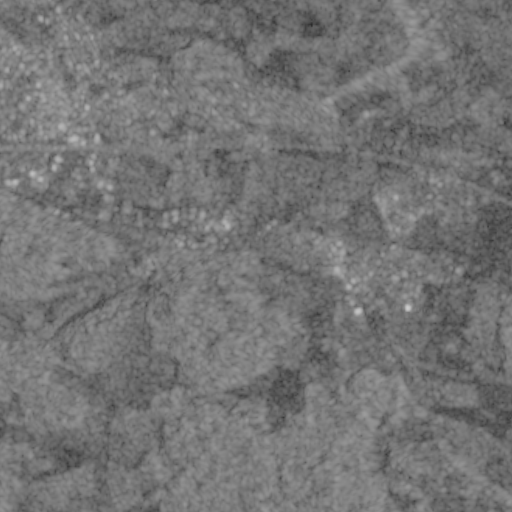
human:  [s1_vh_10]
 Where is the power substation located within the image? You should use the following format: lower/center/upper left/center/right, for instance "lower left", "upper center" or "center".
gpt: The power substation is located in the center left of the image.
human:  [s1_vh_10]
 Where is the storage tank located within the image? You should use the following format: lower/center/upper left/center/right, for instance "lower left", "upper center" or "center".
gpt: The storage tank is located in the center left of the image.
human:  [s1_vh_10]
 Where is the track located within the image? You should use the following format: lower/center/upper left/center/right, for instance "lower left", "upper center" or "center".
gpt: The track is located in the upper left of the image.
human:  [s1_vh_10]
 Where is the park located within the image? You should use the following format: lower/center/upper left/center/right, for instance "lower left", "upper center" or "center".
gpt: There is no park in the image.

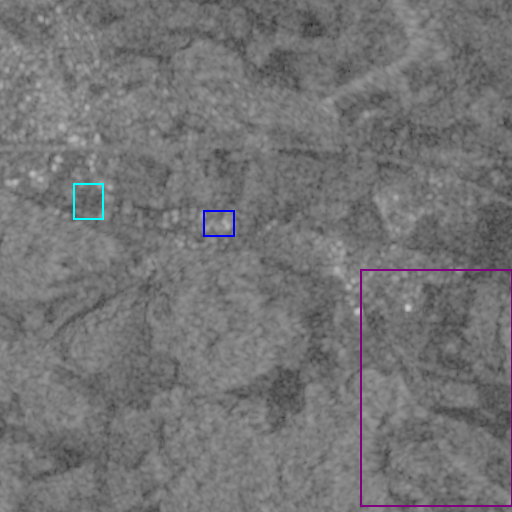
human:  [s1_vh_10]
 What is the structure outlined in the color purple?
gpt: The structure outlined in purple is a crop field.
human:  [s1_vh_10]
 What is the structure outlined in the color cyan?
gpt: The structure outlined in cyan is a park.
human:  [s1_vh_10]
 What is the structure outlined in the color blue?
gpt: The structure outlined in blue is a parking lot.
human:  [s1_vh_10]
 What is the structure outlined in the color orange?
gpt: There is no orange outline.